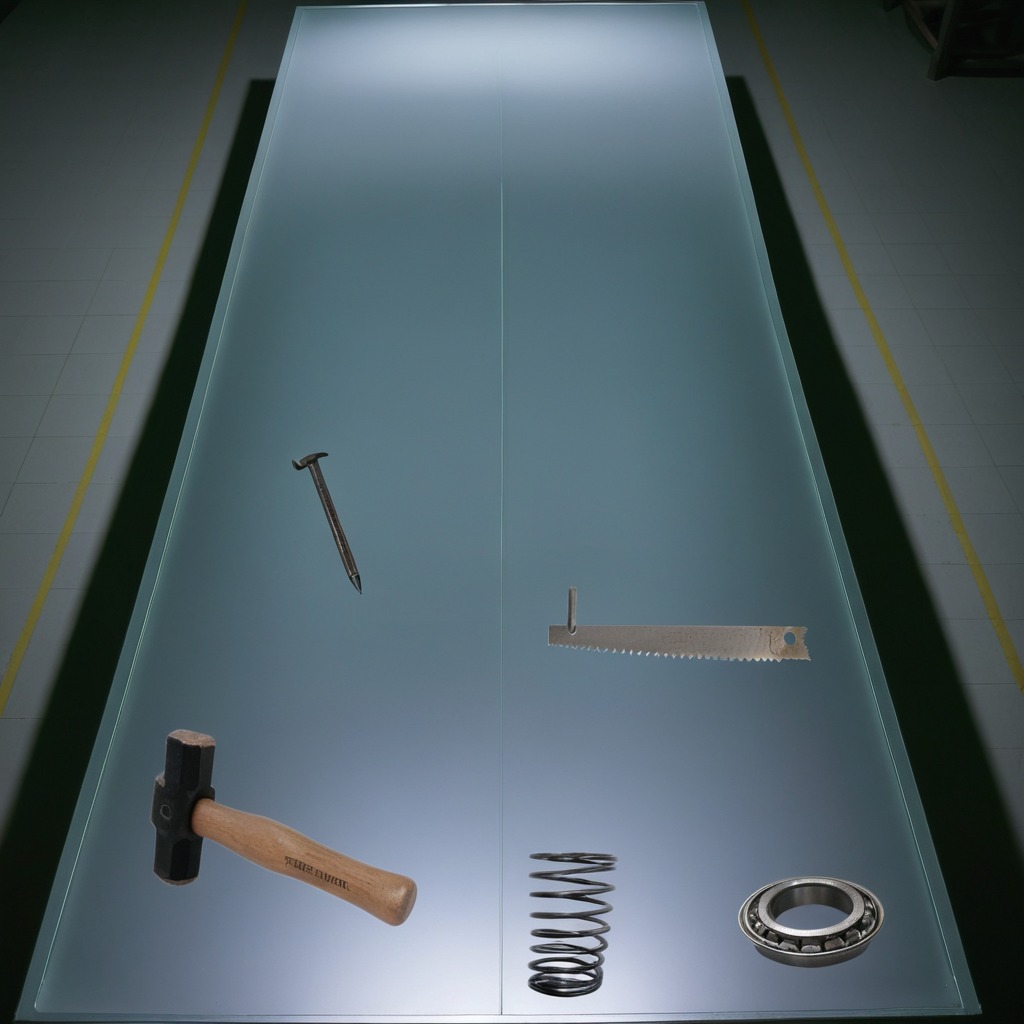
A ball bearing, a hammer, an iron nail, a coiled metal spring, and a handheld metal saw are lying on the table.